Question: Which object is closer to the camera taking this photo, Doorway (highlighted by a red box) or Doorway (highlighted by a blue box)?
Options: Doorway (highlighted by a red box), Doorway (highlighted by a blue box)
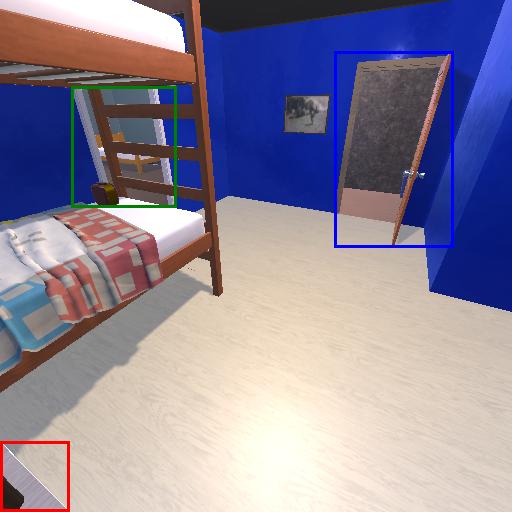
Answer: Doorway (highlighted by a red box)